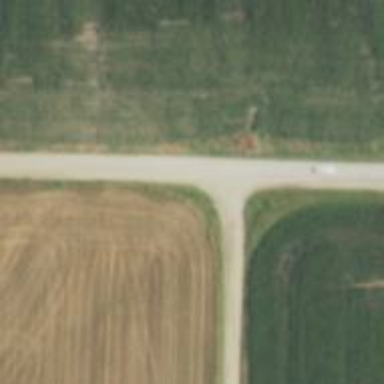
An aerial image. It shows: Tertiary road noted as predominant gravel route.